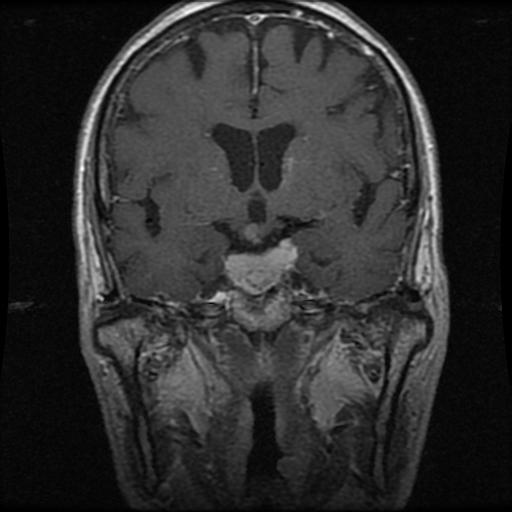
Label: pituitary